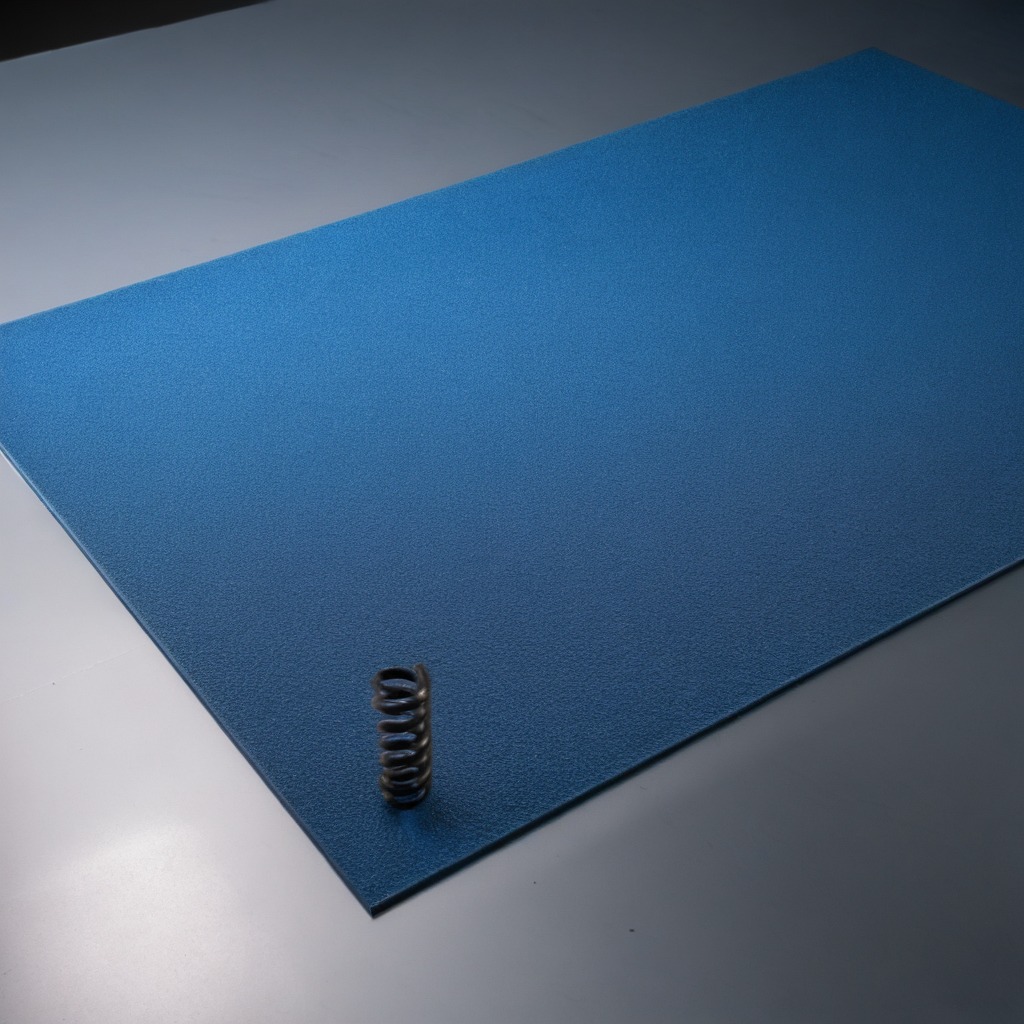
A coiled metal spring is lying on a clean granite tabletop.